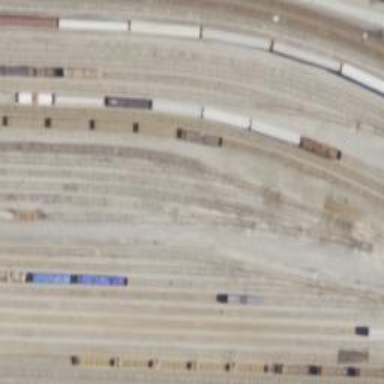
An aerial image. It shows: Railway yard.